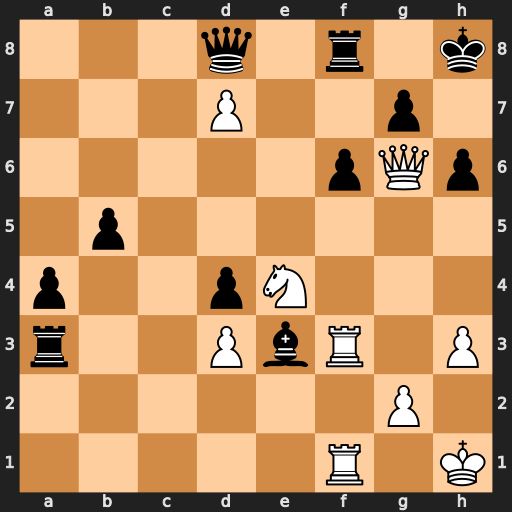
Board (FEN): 3q1r1k/3P2p1/5pQp/1p6/p2pN3/r2PbR1P/6P1/5R1K
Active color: w
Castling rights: -
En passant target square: -
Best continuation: Nxf6 gxf6 Rxf6